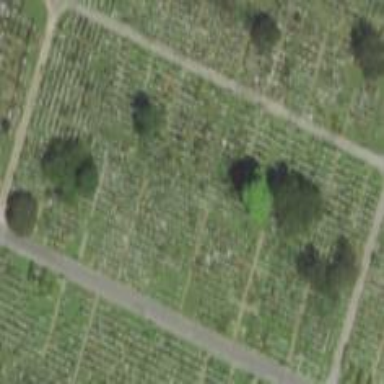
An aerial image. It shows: Sector in the cemetery.